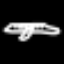
Label: airplane